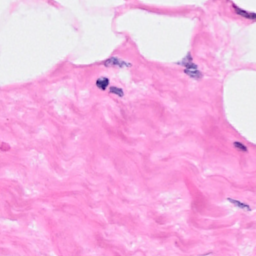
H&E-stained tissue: Breast